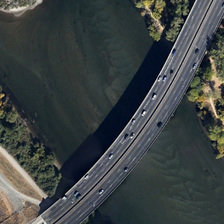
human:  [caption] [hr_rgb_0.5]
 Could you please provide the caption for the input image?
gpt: many cars are on a bridge over a river with green trees in two sides .

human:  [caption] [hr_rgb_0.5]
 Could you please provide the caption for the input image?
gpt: many cars are on a bridge over a river with green trees in two sides .

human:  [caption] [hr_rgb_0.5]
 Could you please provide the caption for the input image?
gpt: many cars are on a bridge over a river with green trees in two sides .

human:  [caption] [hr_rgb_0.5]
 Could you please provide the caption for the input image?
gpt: many cars are on a bridge over a river with green trees in two sides .

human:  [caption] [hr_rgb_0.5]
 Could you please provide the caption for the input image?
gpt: many cars are on a bridge over a river with green trees in two sides .